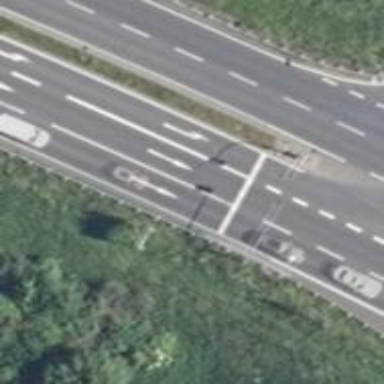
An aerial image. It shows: Road with traffic signals.